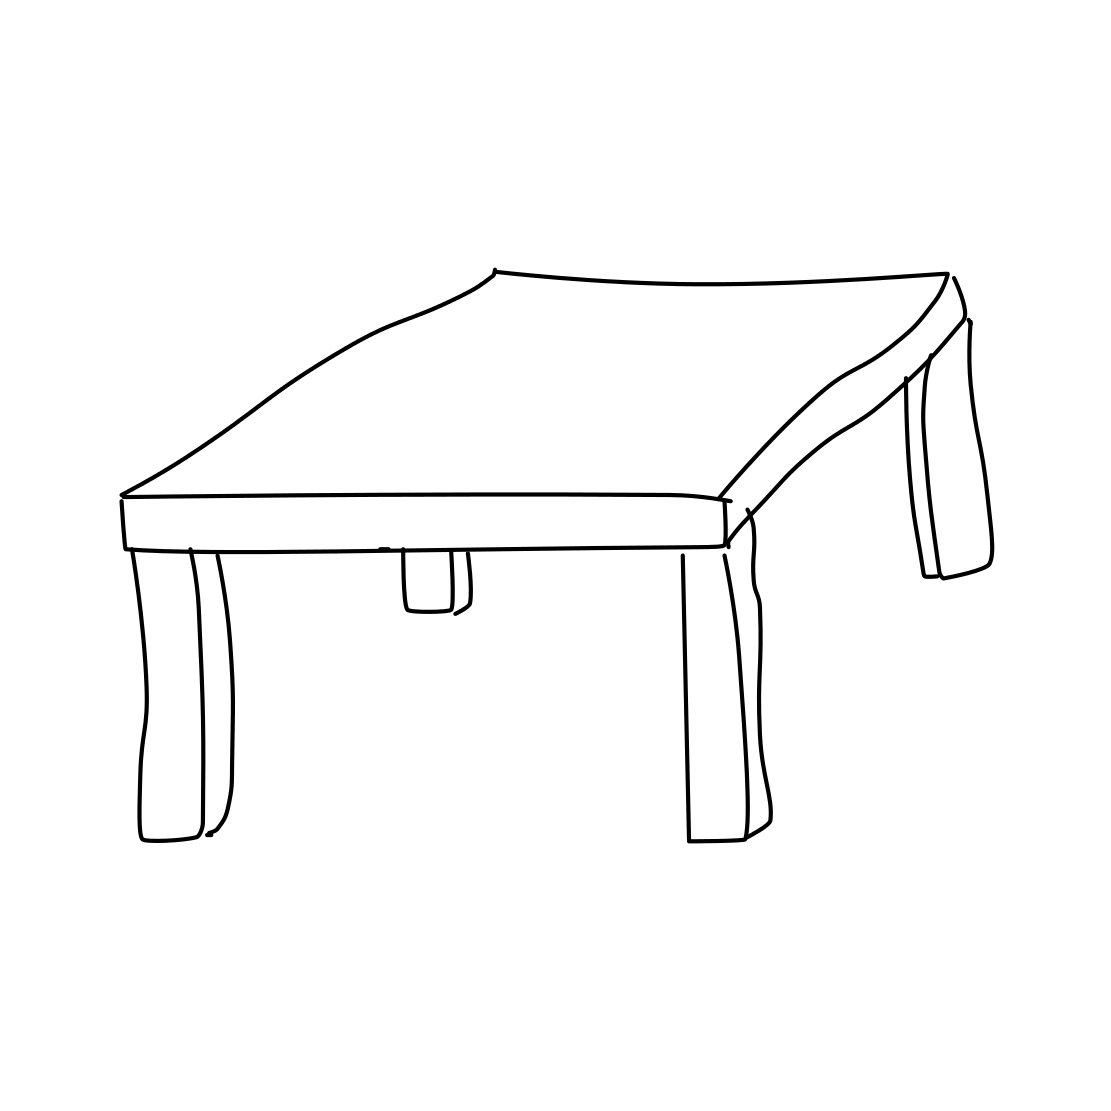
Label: table